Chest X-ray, AP view. Patient: 26 years old, sex M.
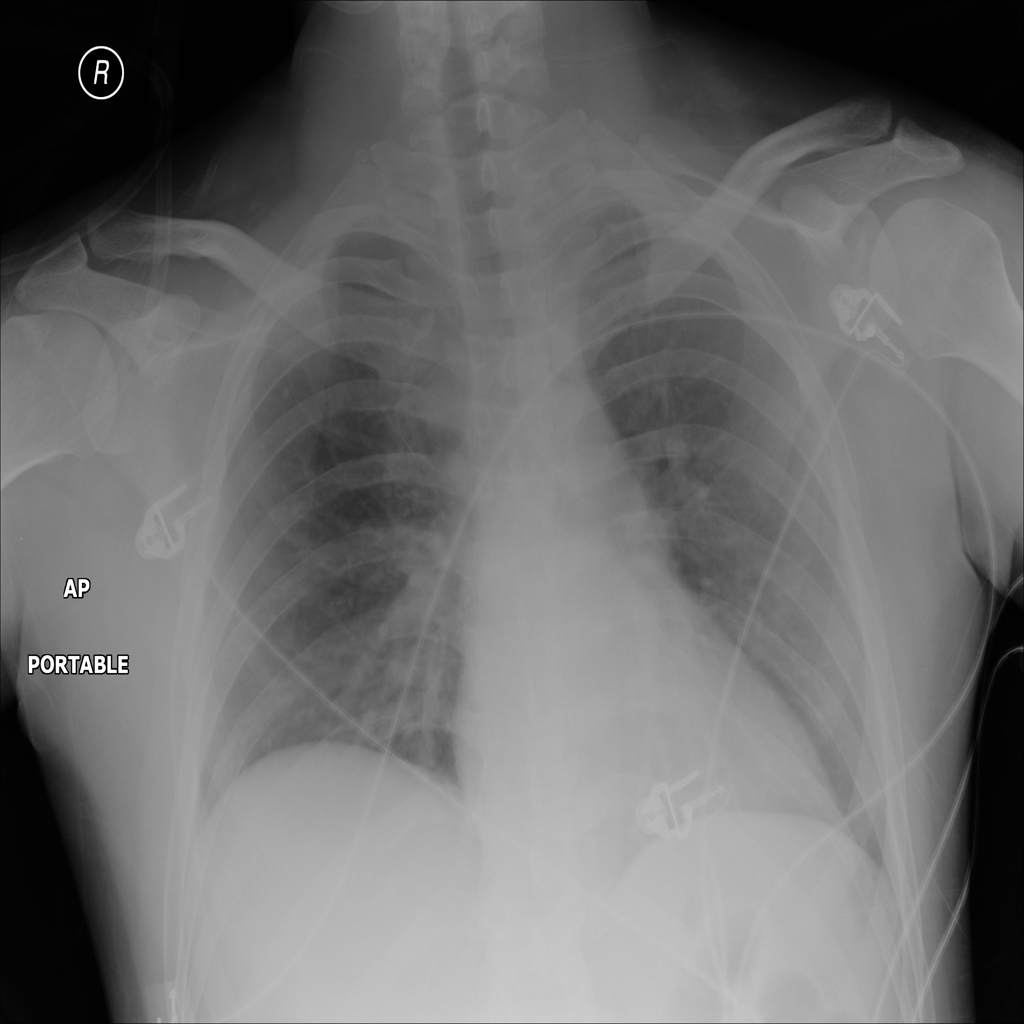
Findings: No Finding